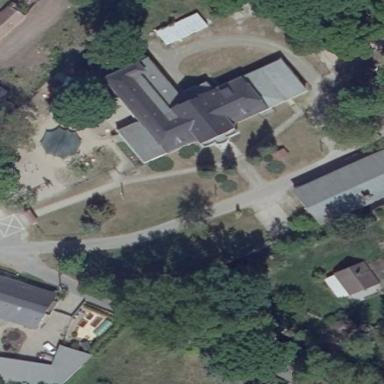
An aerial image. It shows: Kindergarten.